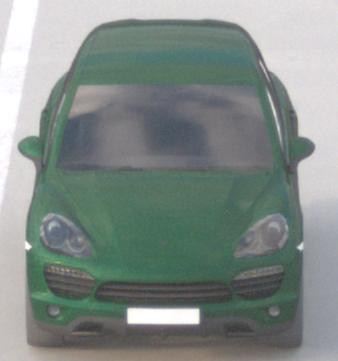
Make: Porsche
Model: Cayenne
Detailed model: Cayenne (958)
Model produced from: 2010/05
Model produced until: 2014/07
Doors: 5
Color: green
Road condition: dry road
Daytime: sunrise or sunset
Contrast: low contrast